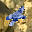
Label: 4